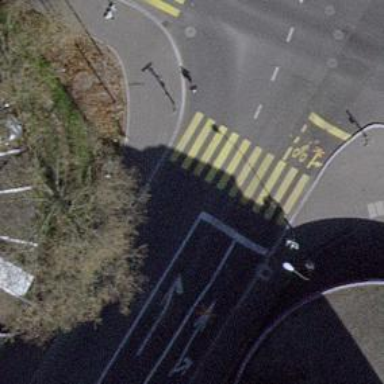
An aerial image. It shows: Road crossing with traffic signals.